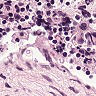
Metastatic tissue present: no